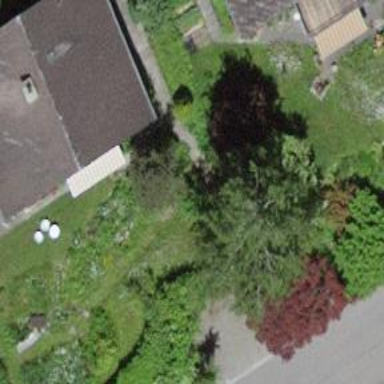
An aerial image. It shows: Garage.